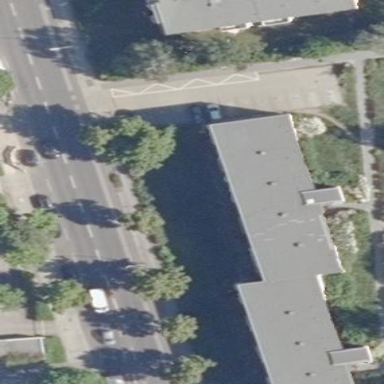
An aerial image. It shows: Building with apartments and flat roof.